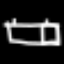
Label: bed